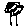
Label: tree